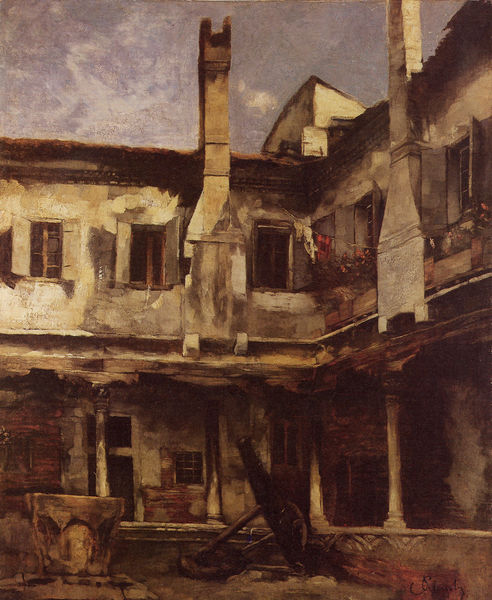
Titel: "Abbazia S. Gregorio", Venedig
(Hof der Abbazia S. Gregorio in Venedig
Künstler: Carl Schuch
Standort: Hannover
Institution: Niedersächsisches Landesmuseum
Schlagwörter: blau, dunkel, gemälde, himmel, schatten, weiß, wolken, aquarell, gelb, stadt, wäsche, blumen, braun, fenster, glas, grau, holz, licht, nacht, schwarz, stuhl, säule, säulen, terasse, tür, dach, gebäude, haus, rot, beige, alt, wand, arm, sockel, stein, signatur, pastos, sonne, innen, bauern, brunnen, fensterläden, kamin, kamine, karren, schornstein, chaos, düster, fassade, türen, venedig, wäscheleine, studie, leine, leer, verlassen, mauer, schornsteine, ziegel, bauernhof, hof, laden, platz, farblos, rad, krieg, menschenleer, bauer, verfall, eingang, gang, hinterhof, arkade, außen, blumenkästen, eckhaus, fensterladen, innenhof, kanone, kolonnade, kolonnen, komposit, loggia, maschine, mond, reste, ruine, schmutz, stütze, truhe, umgang, veranda, wohnhaus, zisterne, überdachung, kaputt, gesims, werkzeug, malerisch, karg, zerstört, blumenkasten, schattig, esse, armut, lasiert, wohnen, südländisch, atrium, müll, trist, ungepflegt, schrott, zurückhaltend, 19. jahrhundert, wand säule